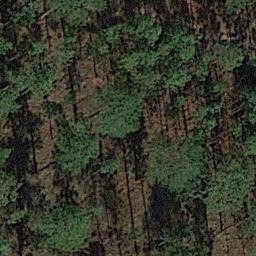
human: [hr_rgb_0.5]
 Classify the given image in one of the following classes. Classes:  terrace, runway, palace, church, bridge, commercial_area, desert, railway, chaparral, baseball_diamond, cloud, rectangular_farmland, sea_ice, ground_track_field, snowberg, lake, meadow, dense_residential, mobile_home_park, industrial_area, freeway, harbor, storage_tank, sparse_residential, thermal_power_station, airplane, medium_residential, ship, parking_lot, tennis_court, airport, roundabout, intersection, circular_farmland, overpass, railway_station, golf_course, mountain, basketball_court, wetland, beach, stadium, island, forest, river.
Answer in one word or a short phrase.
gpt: forest